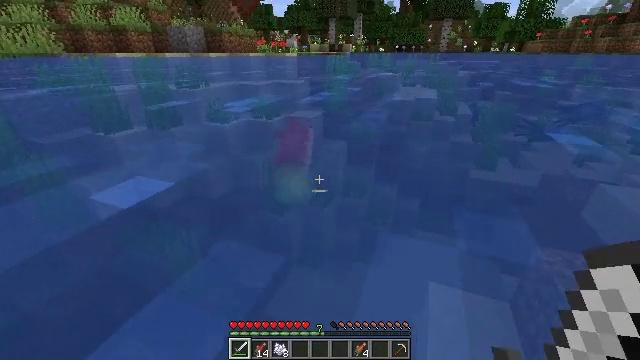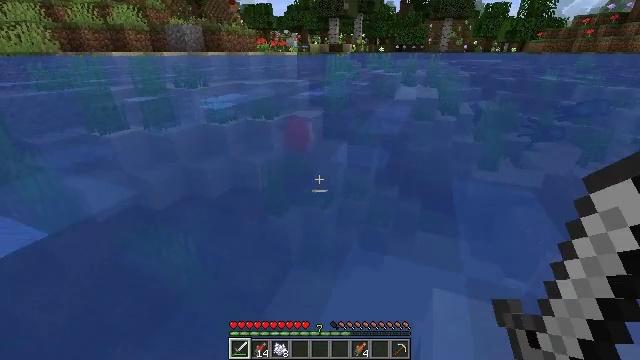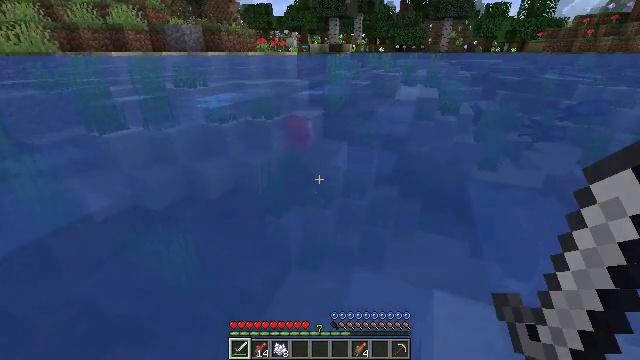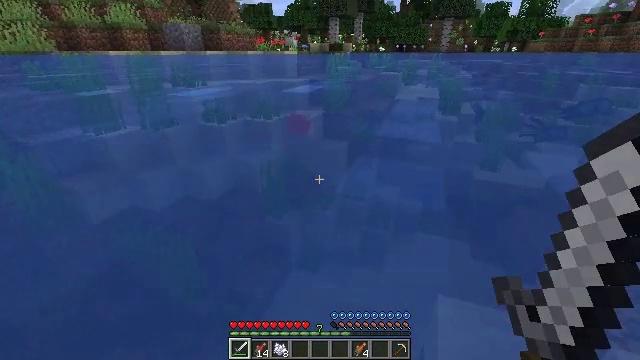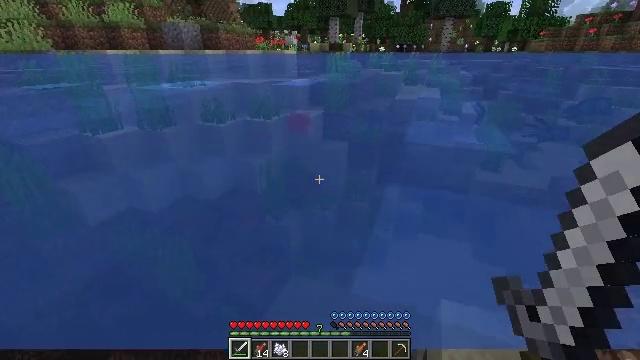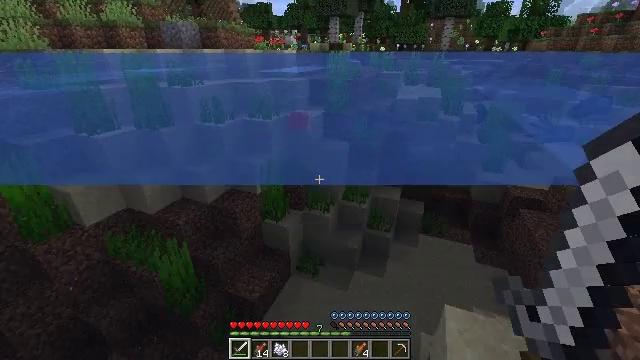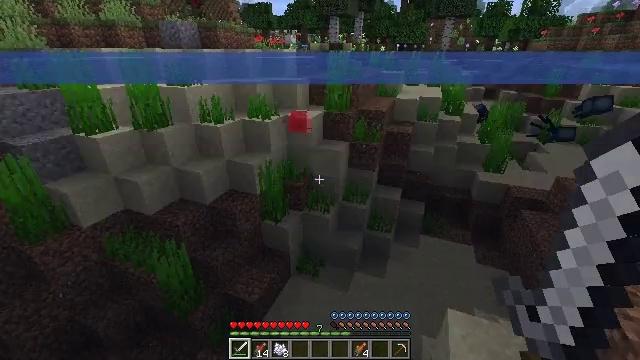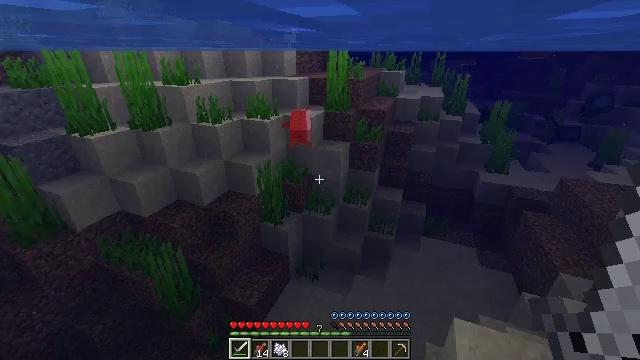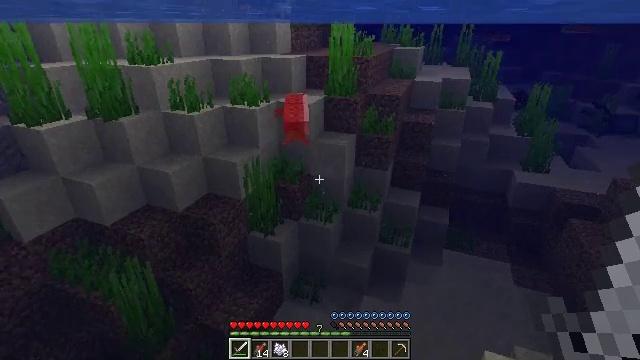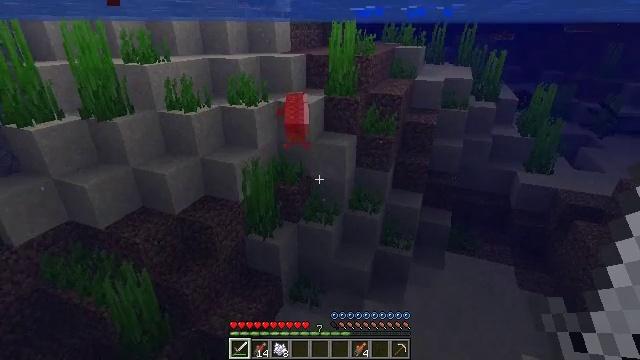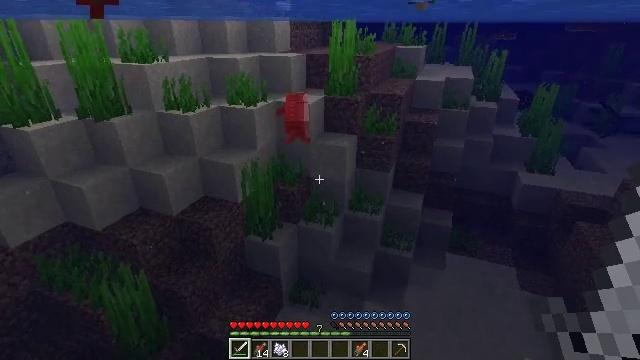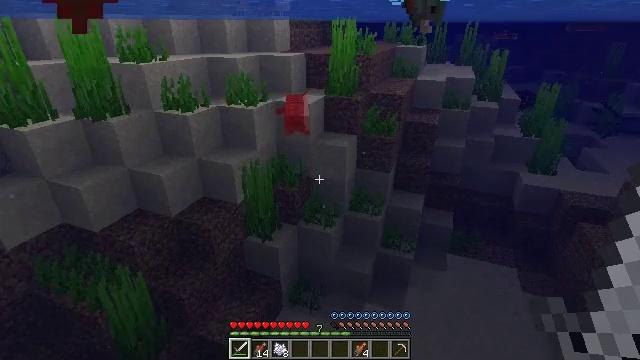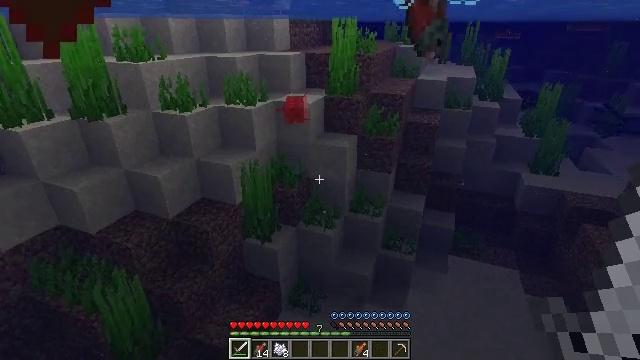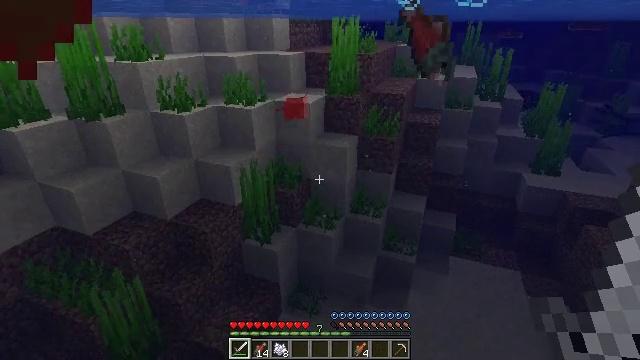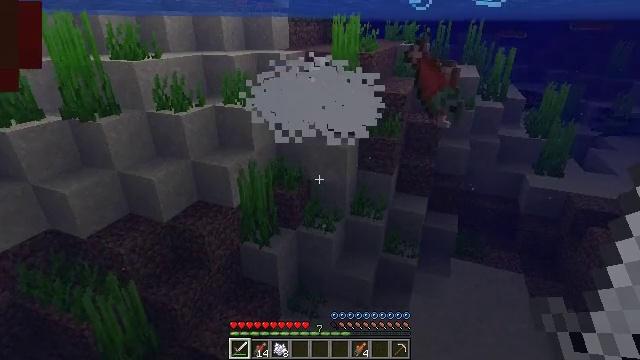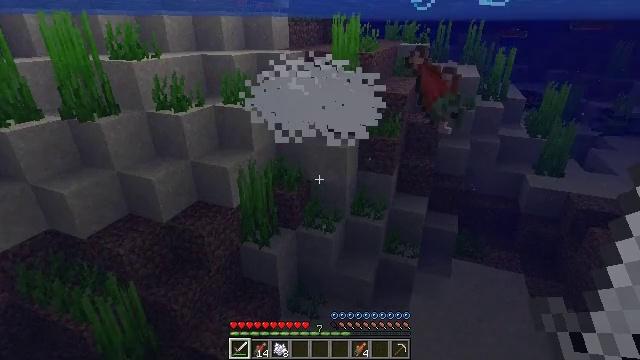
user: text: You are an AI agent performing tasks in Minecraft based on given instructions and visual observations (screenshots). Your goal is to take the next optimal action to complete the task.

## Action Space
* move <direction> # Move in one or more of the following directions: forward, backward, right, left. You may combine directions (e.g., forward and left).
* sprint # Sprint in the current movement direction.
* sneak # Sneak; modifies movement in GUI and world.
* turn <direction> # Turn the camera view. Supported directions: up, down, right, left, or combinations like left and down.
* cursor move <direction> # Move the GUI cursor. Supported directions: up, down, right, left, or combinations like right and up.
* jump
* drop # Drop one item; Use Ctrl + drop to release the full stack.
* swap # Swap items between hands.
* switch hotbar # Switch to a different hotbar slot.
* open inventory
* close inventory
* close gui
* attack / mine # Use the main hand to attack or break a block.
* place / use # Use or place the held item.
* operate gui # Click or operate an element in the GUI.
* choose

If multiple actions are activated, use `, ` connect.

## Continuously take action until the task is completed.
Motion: motion action
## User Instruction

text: Kill the salmon.
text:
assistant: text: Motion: move forward
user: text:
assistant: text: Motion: move forward
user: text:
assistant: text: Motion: move forward
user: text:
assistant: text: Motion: move forward
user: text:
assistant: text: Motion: move forward
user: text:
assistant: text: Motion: move forward
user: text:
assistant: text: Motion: move forward
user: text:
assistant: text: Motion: move forward
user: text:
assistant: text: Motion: move forward
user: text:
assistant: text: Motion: move forward
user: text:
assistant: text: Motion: move forward
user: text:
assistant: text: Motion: move forward
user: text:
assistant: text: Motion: move forward
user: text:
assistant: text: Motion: move forward
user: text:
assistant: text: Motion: move forward
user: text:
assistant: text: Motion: move forward and move right
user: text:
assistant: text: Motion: move forward and move right
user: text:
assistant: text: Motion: move forward and move right
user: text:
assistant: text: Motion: move forward and move right
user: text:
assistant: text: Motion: move forward and move right
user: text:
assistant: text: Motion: move forward
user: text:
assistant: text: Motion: move forward
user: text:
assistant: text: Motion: move forward
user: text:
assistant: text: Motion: move forward
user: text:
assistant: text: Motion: move forward, turn down
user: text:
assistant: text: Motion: move forward, turn right and down
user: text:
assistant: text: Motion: move forward, turn right and down
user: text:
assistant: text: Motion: move forward, turn right and down
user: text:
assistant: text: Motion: move forward
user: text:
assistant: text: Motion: move forward